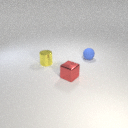
small blue rubber sphere behind small red metal cube